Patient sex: M
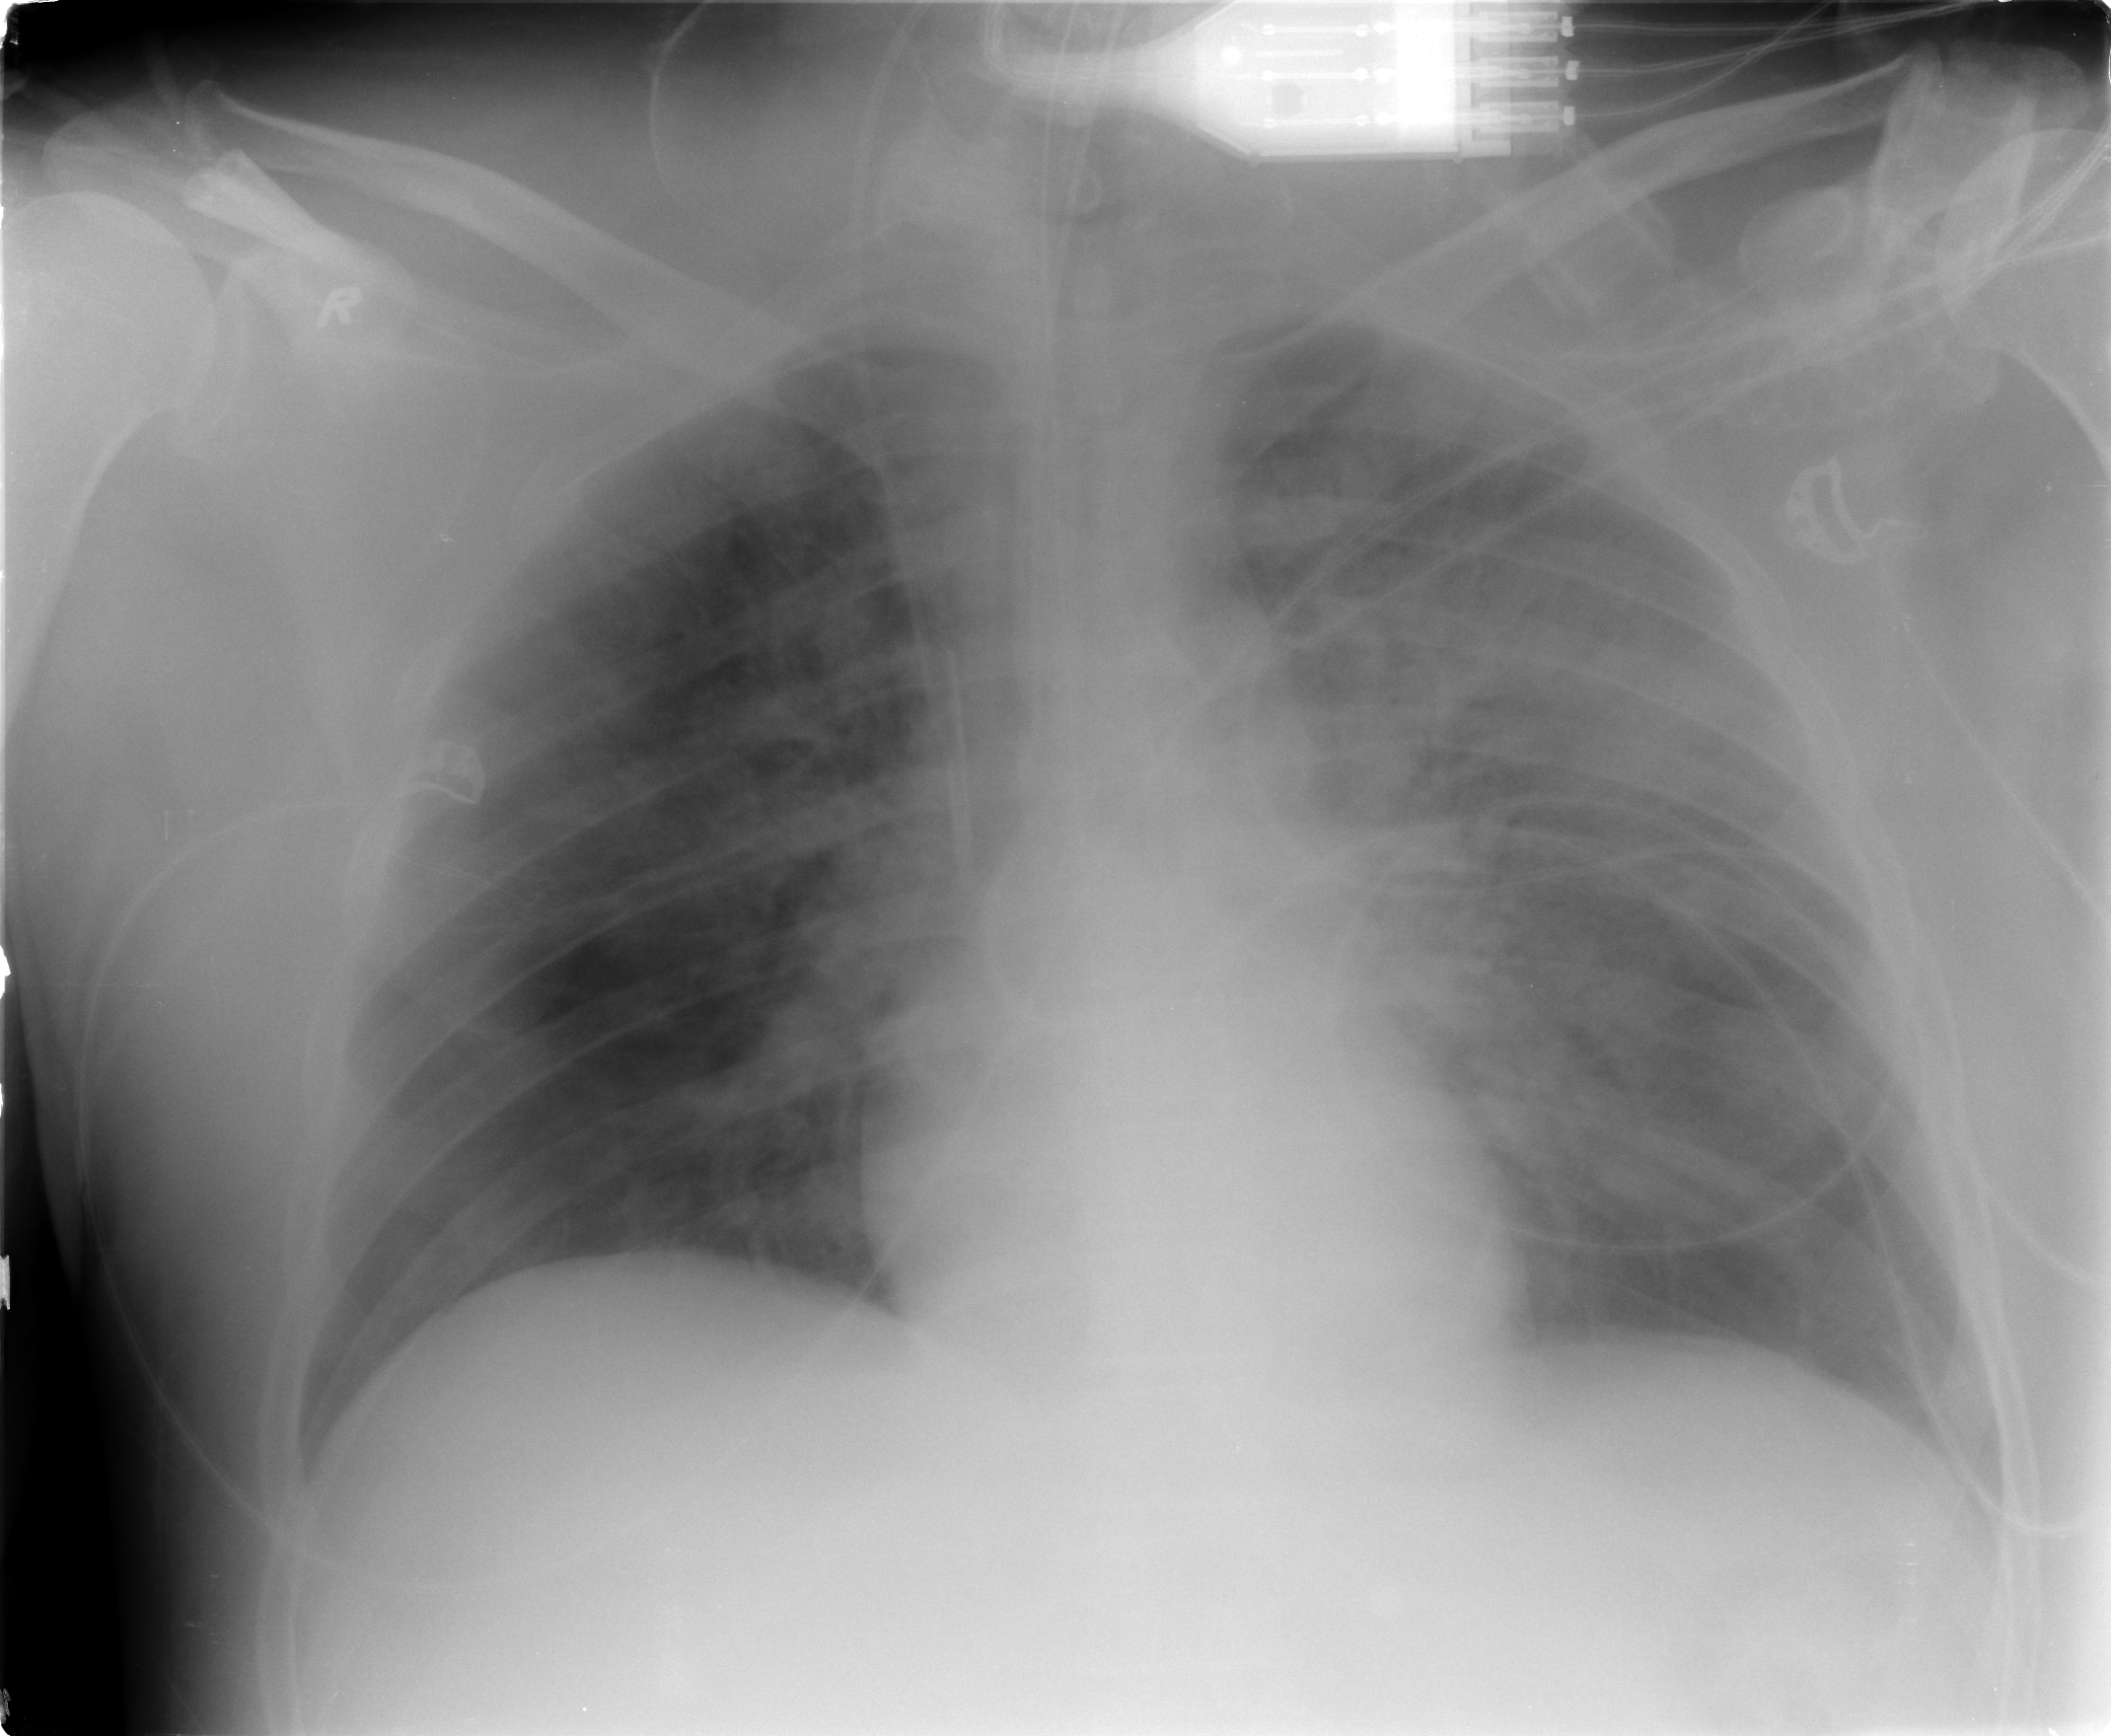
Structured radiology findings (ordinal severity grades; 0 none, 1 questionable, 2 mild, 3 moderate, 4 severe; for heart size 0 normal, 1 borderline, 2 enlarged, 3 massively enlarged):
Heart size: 0
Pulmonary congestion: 0
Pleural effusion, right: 0
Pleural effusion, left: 0
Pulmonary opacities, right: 2
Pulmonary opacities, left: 3
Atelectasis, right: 2
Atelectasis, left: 2